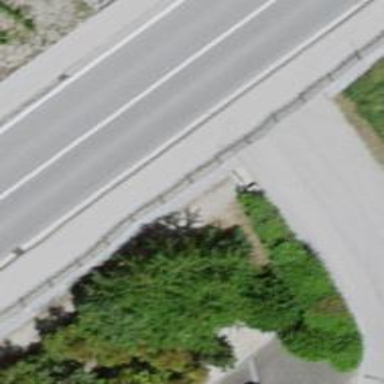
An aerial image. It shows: Sidewalk bridge over footway.